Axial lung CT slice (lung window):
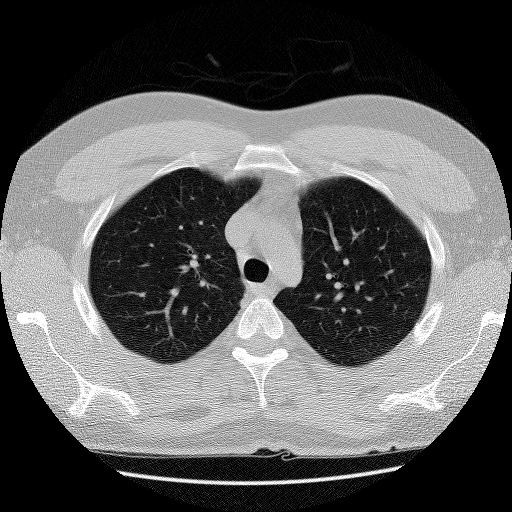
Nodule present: no